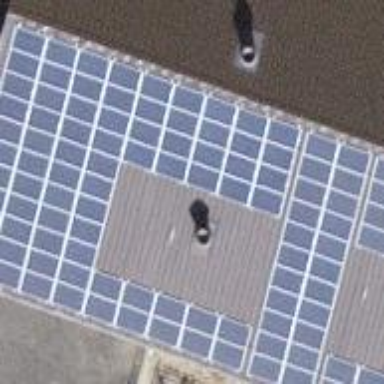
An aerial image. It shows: Solar power generator utilizing photovoltaic technology with solar photovoltaic panels.